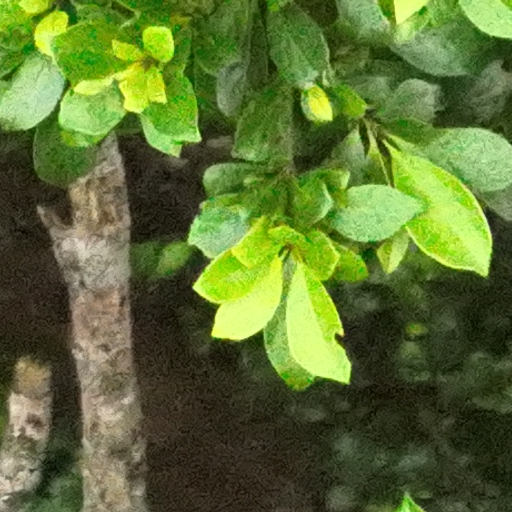
Species: Terminalia oblonga
GBIF accepted scientific name: Terminalia oblonga
Crown area (m\u00b2): 129.057